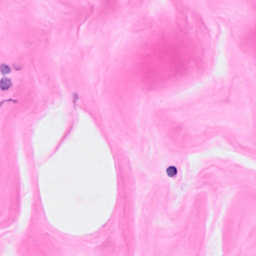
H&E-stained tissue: Breast